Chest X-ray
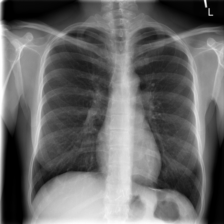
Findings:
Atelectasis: negative
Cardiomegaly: negative
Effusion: negative
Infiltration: negative
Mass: negative
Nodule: positive
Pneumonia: negative
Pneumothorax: negative
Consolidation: negative
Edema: negative
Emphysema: negative
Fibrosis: negative
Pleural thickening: negative
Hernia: negative